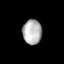
Tissue: lung
Cell type: T cells
Senescence score: 0.2325
Nuclear area (px): 467
Mean DAPI intensity: 178.066